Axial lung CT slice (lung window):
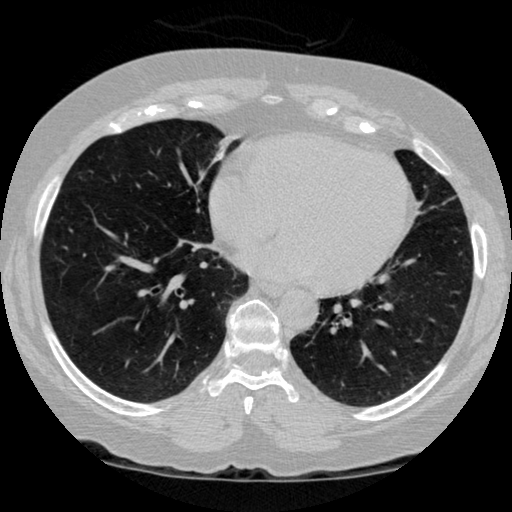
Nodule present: no